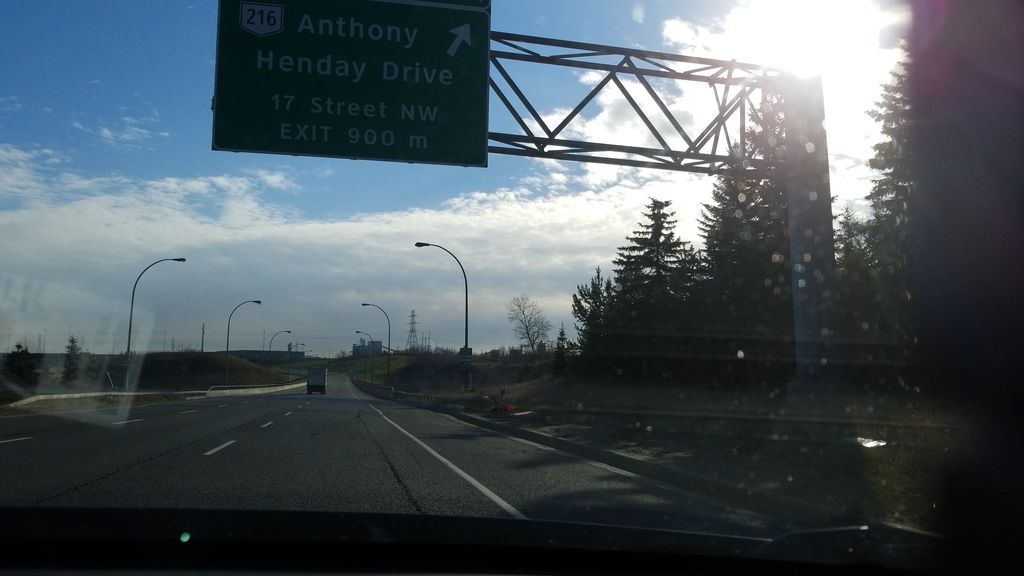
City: edmonton